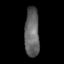
Tissue: skin
Cell type: Fibroblasts
Senescence score: 0.8002
Nuclear area (px): 709
Mean DAPI intensity: 100.233